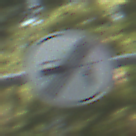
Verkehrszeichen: EndeVerbotUeberholenEinspurigeFahrzeuge
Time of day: MorningAfternoon
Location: Outdoor (Nature)
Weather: Clear
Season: NotSpecified
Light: Natural